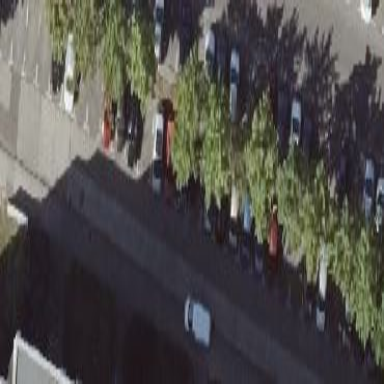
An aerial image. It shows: Street-side residential parking area.